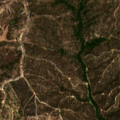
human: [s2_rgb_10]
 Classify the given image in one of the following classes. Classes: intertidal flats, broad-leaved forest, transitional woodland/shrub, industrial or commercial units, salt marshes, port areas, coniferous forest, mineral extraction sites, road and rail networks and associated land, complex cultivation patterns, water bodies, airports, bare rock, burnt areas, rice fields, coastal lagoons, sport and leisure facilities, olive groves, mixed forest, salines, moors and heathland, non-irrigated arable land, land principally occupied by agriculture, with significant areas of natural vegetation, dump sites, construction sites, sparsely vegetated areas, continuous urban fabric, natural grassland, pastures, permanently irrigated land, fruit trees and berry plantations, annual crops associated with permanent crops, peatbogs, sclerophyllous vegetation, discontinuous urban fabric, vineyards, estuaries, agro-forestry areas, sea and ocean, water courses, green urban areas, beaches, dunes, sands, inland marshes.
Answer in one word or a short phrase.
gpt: broad-leaved forest, mixed forest, transitional woodland/shrub